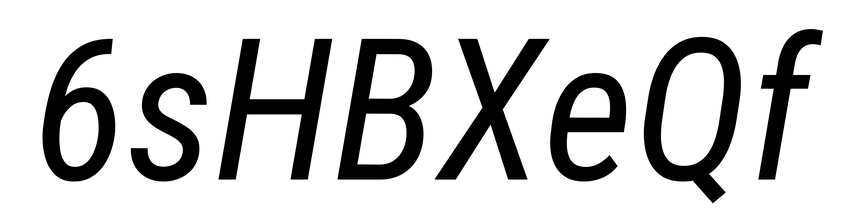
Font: Roboto-Italic_Condensed_Italic